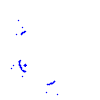
Particle: kaon